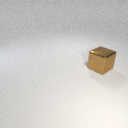
large brown metal cube